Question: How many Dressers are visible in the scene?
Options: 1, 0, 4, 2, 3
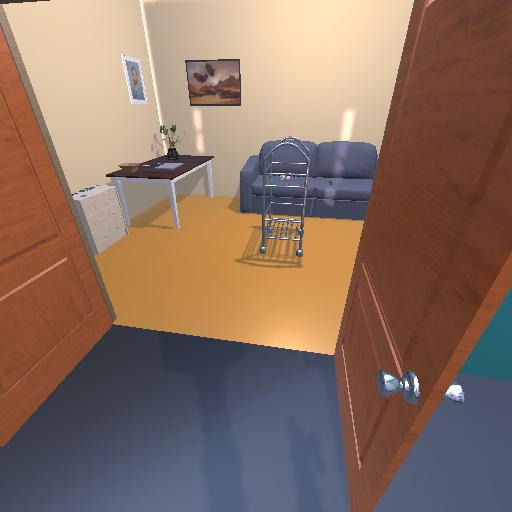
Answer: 1